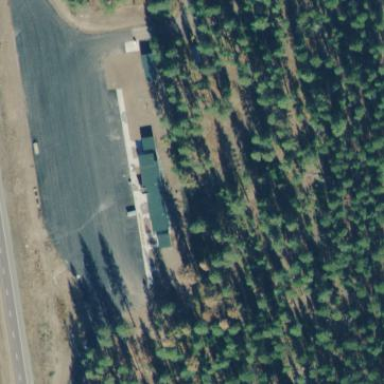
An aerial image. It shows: Rest area along the road.